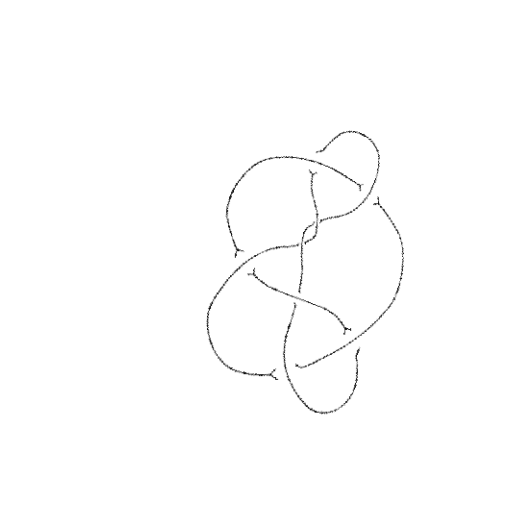
Crossing number: 8